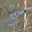
Label: 5